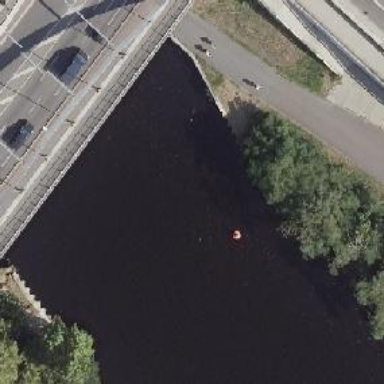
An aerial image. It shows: Red buoy.